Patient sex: M
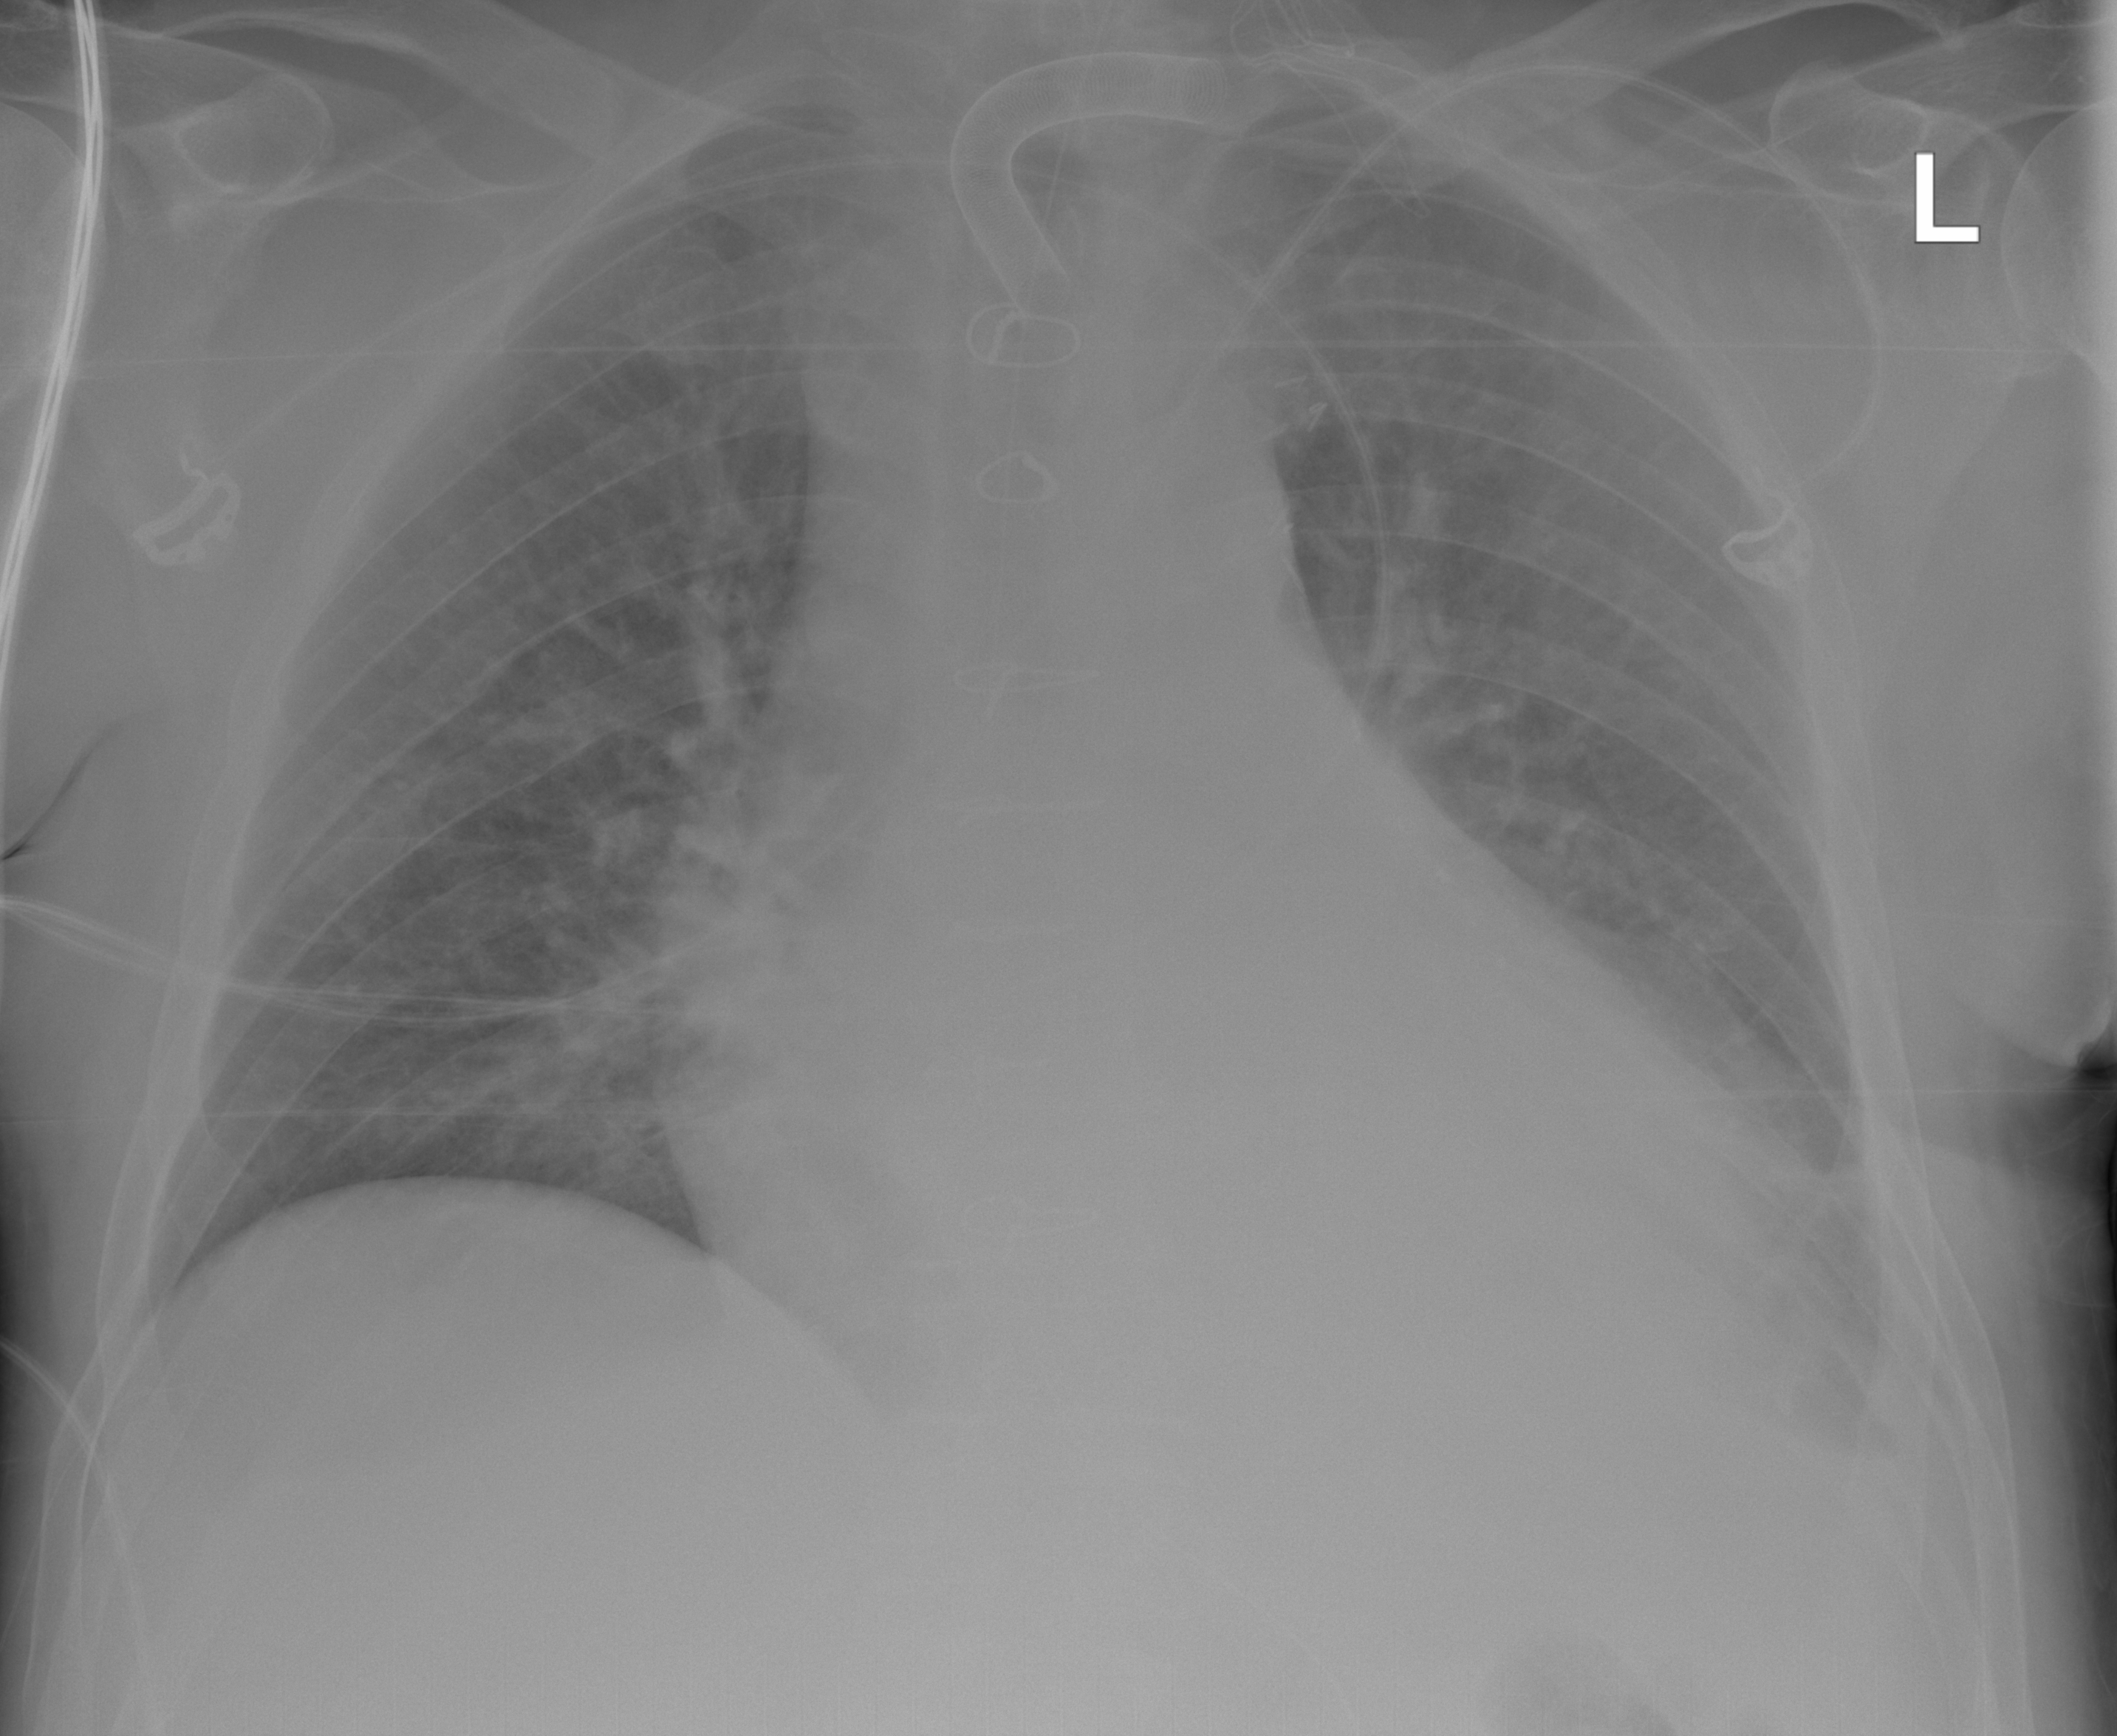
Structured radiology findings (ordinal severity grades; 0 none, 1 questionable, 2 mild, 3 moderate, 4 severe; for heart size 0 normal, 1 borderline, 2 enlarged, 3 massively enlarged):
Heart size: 2
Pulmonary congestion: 2
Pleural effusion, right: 0
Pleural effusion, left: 2
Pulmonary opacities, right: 2
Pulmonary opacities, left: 2
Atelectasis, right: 0
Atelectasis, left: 2